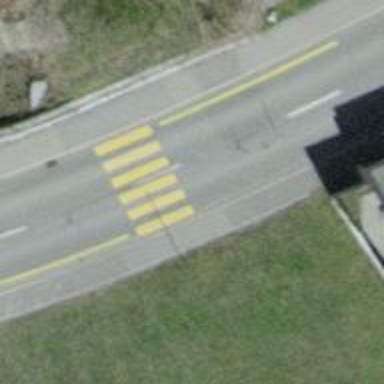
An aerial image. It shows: Marked crossing on the road.